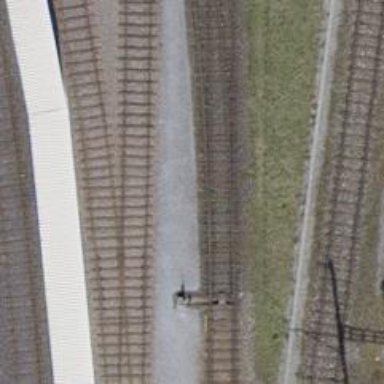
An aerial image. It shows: Railway switch.